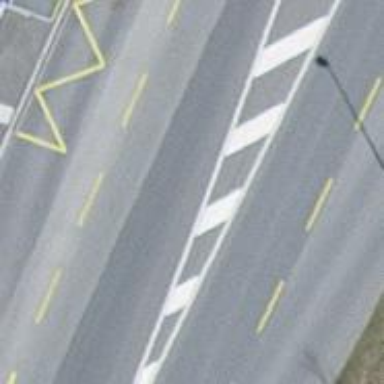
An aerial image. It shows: Primary road with asphalt surface and designated cycle lane.